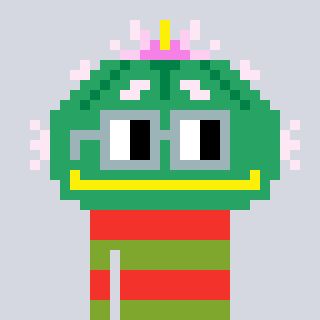
a pixel art character with square dark gray glasses, a peyote-shaped head and a slimegreen-colored body on a cool background